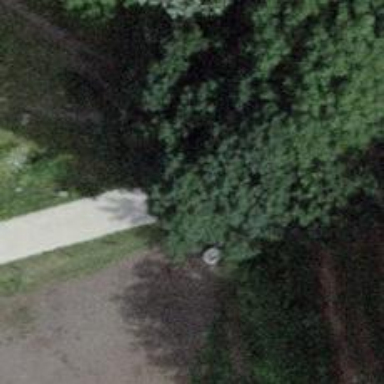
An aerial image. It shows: Concrete bridge over cycleway.